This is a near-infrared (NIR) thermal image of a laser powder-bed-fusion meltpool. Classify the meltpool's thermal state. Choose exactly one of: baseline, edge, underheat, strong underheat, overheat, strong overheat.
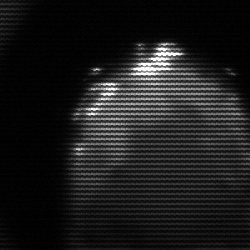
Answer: edge